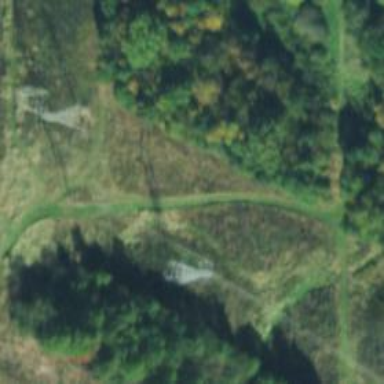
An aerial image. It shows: H-frame power tower with distinctive design.